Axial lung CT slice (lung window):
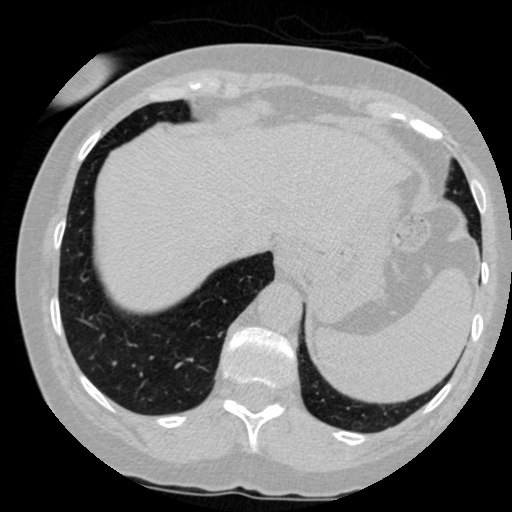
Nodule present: no